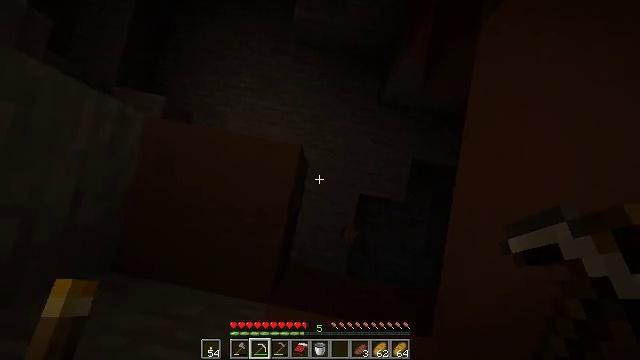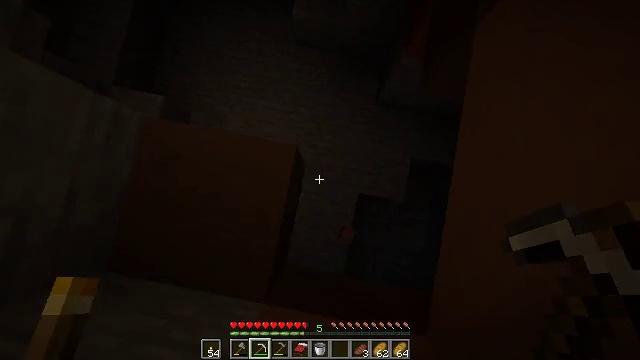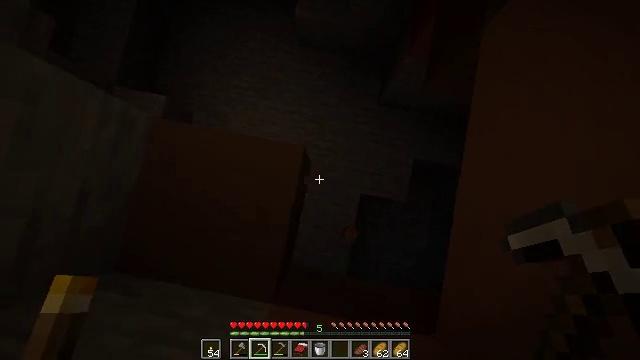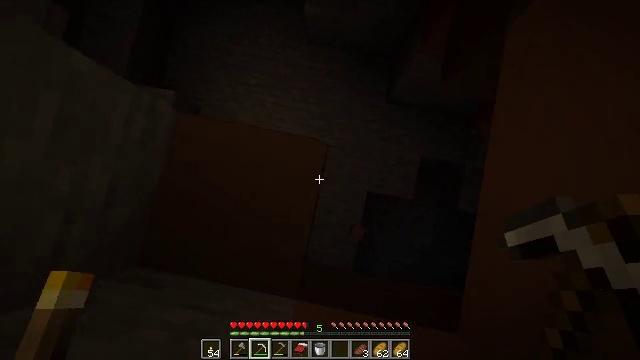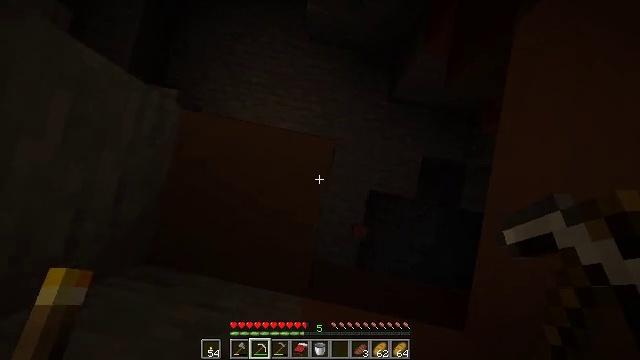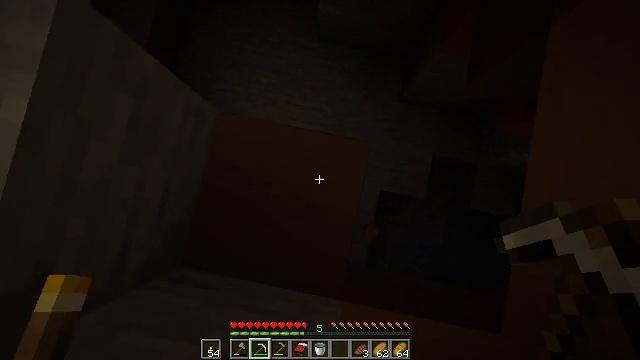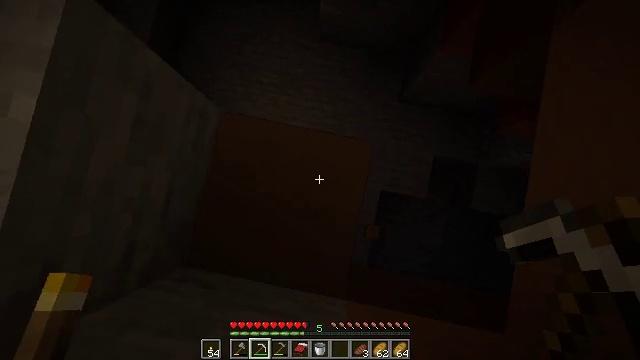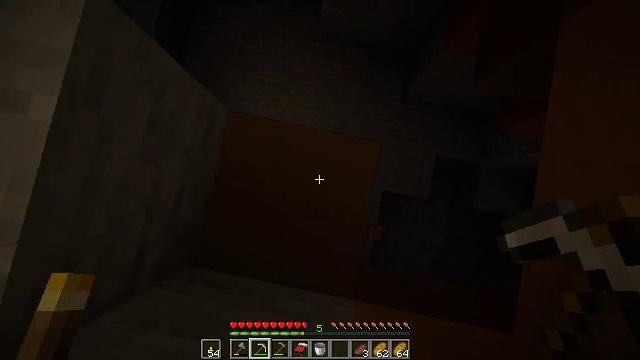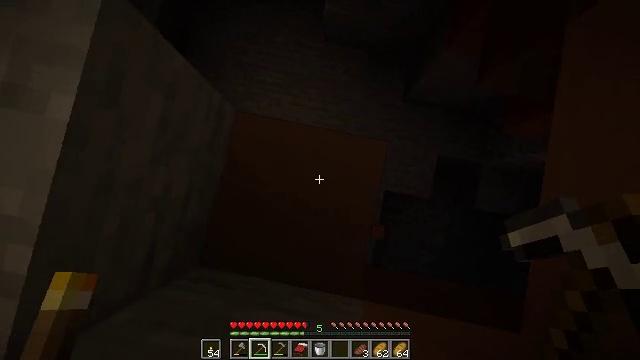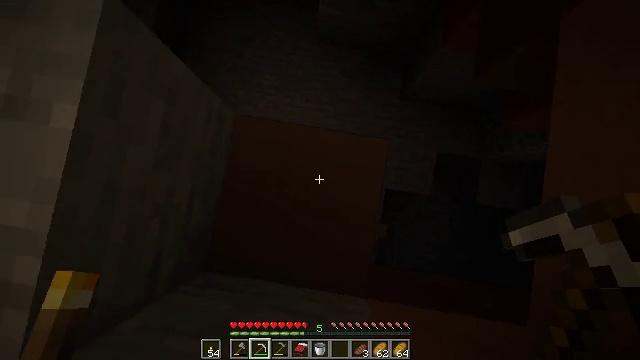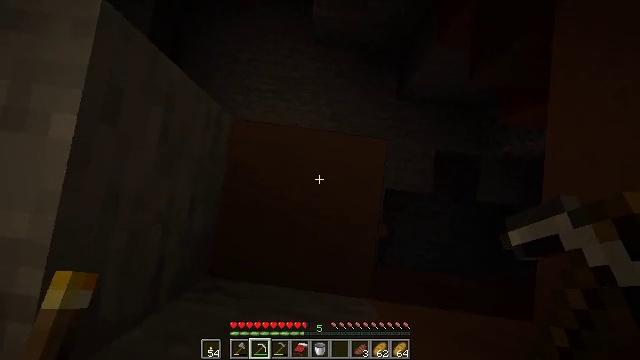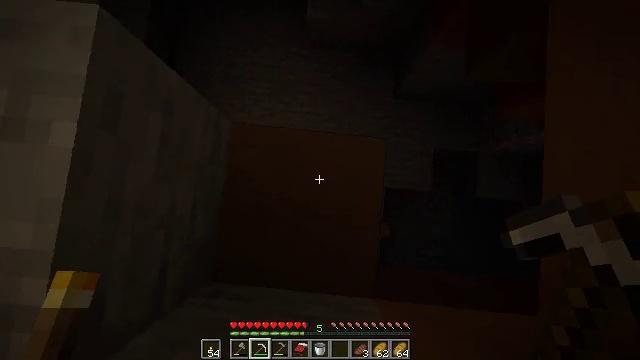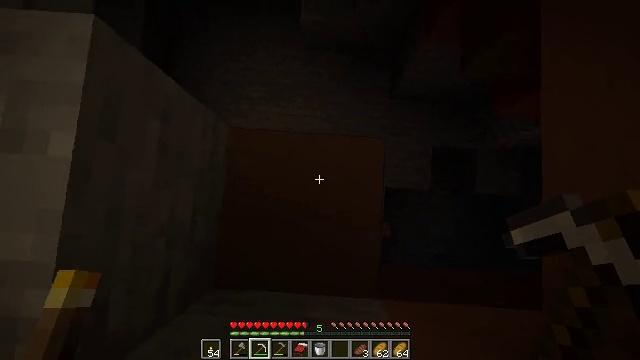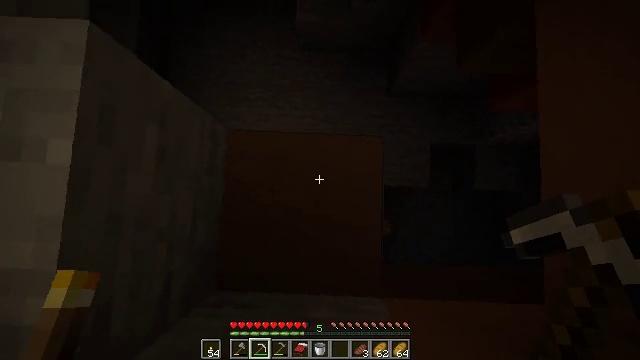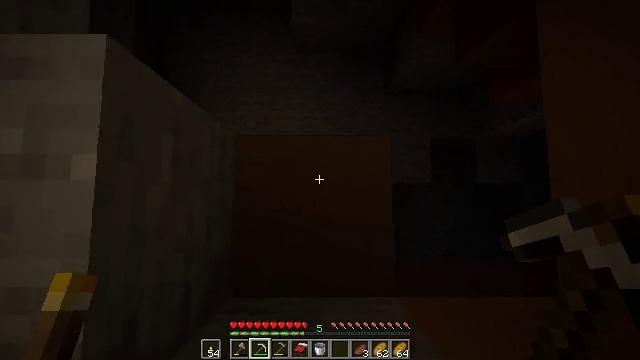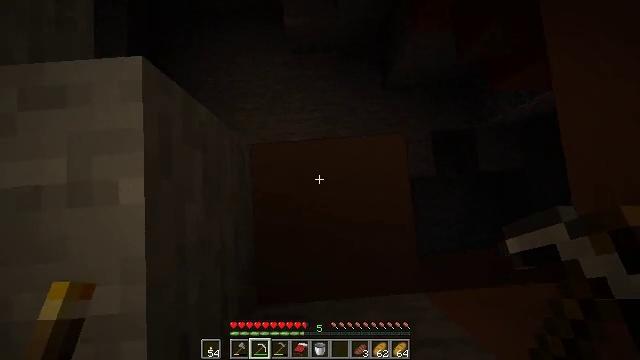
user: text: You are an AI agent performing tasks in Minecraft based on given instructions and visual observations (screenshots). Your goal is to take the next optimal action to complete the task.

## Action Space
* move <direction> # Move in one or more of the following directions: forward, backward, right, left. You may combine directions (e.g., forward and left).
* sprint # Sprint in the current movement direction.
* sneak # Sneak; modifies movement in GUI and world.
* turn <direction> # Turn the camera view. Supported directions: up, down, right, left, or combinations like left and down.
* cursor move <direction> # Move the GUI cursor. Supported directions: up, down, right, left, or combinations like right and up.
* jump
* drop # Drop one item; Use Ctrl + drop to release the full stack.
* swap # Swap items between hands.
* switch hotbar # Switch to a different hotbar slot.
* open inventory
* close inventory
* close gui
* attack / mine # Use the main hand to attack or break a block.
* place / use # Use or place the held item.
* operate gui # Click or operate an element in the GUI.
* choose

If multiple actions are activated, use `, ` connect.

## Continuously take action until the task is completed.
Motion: motion action
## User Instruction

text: Use a pickaxe to mine brown terracotta.
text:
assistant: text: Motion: no_op
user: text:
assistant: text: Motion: move left
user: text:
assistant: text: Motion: move left
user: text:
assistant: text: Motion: move left
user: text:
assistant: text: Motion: no_op
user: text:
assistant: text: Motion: no_op
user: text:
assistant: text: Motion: no_op
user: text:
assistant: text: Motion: no_op
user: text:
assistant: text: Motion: turn right
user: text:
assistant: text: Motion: turn right
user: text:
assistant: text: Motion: turn right
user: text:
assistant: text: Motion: turn right
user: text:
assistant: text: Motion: turn right
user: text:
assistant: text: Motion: move left, turn right
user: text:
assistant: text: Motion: move left, turn right
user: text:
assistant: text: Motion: move left, turn right
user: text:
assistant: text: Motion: turn right
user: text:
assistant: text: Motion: no_op
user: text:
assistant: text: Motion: attack / mine
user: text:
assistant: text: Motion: attack / mine
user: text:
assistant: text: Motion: attack / mine
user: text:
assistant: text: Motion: attack / mine
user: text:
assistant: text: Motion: attack / mine
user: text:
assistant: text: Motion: attack / mine
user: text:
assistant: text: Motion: turn right, attack / mine
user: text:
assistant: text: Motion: turn right, attack / mine
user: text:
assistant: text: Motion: turn right and up, attack / mine
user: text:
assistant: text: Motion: turn right, attack / mine
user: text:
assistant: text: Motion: turn right and up, attack / mine
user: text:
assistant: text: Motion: attack / mine